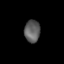
Tissue: lung
Cell type: Epithelial cells
Senescence score: 0.2247
Nuclear area (px): 344
Mean DAPI intensity: 93.157